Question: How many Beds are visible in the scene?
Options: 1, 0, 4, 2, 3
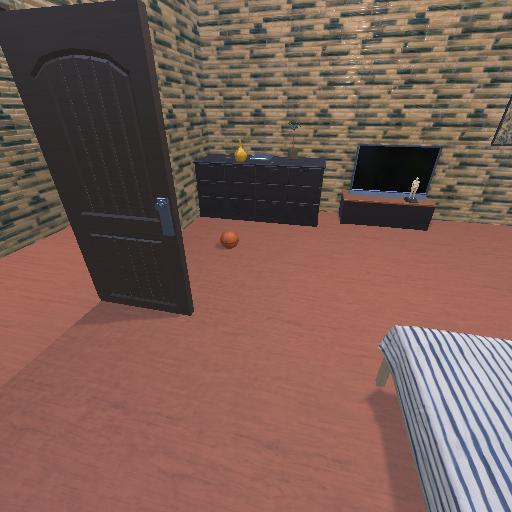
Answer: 1